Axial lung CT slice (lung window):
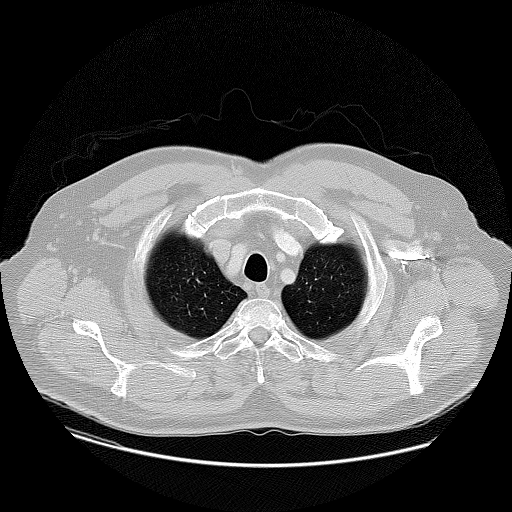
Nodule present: no